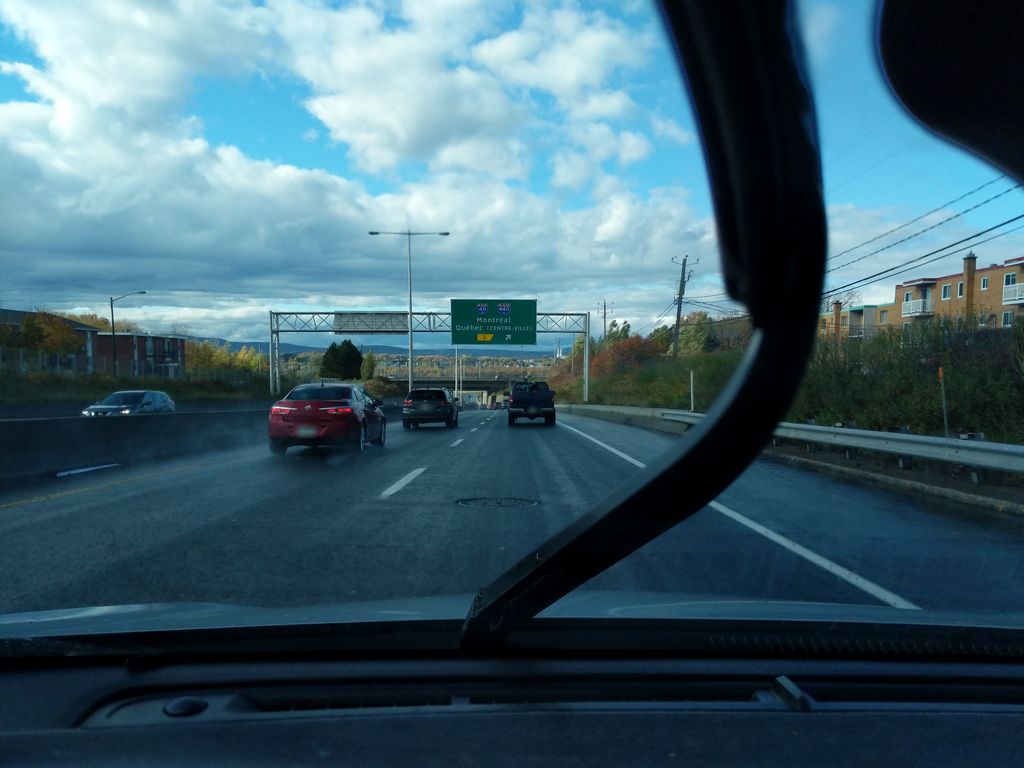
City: quebec_city